Question: I am trying to integrate Nivo Slider into the application <URL> however without any success.
Here is the code in index.html
'''
<!DOCTYPE html>
<html>
<head>
<meta charset="utf-8">
<meta name="viewport" content="initial-scale=1, maximum-scale=1, user-scalable=no, width=device-width">
<title></title>
<link href="lib/ionic/css/ionic.css" rel="stylesheet">
<link href="css/style.css" rel="stylesheet">
<!-- IF using Sass (run gulp sass first), then uncomment below and remove the CSS includes above
<link href="css/ionic.app.css" rel="stylesheet">
-->
<!-- ionic/angularjs js -->
<script src="lib/ionic/js/ionic.bundle.js"></script>
<!-- cordova script (this will be a 404 during development) -->
<script src="cordova.js"></script>
<!-- your app's js -->
<script src="js/app.js"></script>
<script src="js/controllers.js"></script>
<link rel="stylesheet" href="css/default/default.css" type="text/css" media="screen" />
<link rel="stylesheet" href="css/nivo-slider.css" type="text/css" media="screen" />
</head>
<body ng-app="appName">
<ion-nav-view></ion-nav-view>
<script src="lib/jquery-1.11.2.min.js"></script>
<script type="text/javascript" src="lib/jquery.nivo.slider.js"></script>
<script type="text/javascript">
$(document).ready(function() {
$('#slider').nivoSlider();
});
</script>
</body>
</html>
'''
And the following is the code in home.html which is located in the templates directory:
'''
<ion-view view-title="Home">
<ion-content>
<h1>Home</h1>
<div class="slider-wrapper theme-default">
<div id="slider" class="nivoSlider">
<img src="img/slider/up.jpg" data-thumb="demo/images/up.jpg" alt="" title="This is an example of a caption" />
<img src="img/slider/walle.jpg" data-thumb="demo/images/walle.jpg" alt="" data-transition="slideInLeft" />
<img src="img/slider/nemo.jpg" data-thumb="demo/images/nemo.jpg" alt="" title="#htmlcaption" />
</div>
</div>
</ion-content>
</ion-view>
'''
All the paths are correct and when run as html the slider works however it does not work in the app.
Any help will be highly appreciated.
Thanks,
Utpal.
I tried ng-repeat through controller.js; this triggered the slider but I am not to sure how to call the images using this.
'''
.controller('HomeCtrl', function($scope) {
$scope.slides = [
{ img: '<img src="img/slider/1.jpg" />', id: 1 }
];
})
'''
'''
<ion-view view-title="Home">
<ion-content>
<div class="slider-wrapper theme-default">
<div id="slider" class="nivoSlider" ng-repeat="slide in slides">
{{slide.img}}
</div>
</div>
<button class="button button-full button-assertive">
<span>SOME TAGLINE</span><i class="ion-chevron-right right"></i>
</button>
<h4 class="title">Special Offers</h4>
<hr class="rule" />
</ion-content>
</ion-view>
'''

PS: I am aware that the name in the screenshot is different
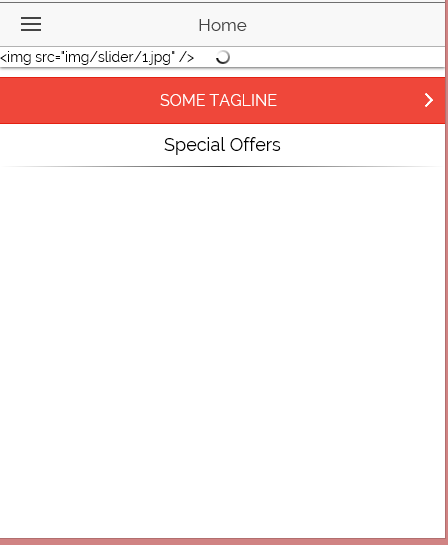
Answer: Use an angular directive to trigger the slider:
'''
<ion-view view-title="Home">
<ion-content>
<h1>Home</h1>
<div class="slider-wrapper theme-default">
<div id="slider" class="nivoSlider" my-nivo-slider>
<img src="img/slider/up.jpg" data-thumb="demo/images/up.jpg" alt="" title="This is an example of a caption" />
<img src="img/slider/walle.jpg" data-thumb="demo/images/walle.jpg" alt="" data-transition="slideInLeft" />
<img src="img/slider/nemo.jpg" data-thumb="demo/images/nemo.jpg" alt="" title="#htmlcaption" />
</div>
</div>
</ion-content>
</ion-view>
'''
and your directive:
'''
angular.module('app').directive('myNivoSlider', function() {
return {
restrict: 'A',
link : function(scope, element) {
element.nivoSlider();
}
};
});
'''
Another approach would be the use of the ionic platform ready function.
'''
angular.module('app').run(function($ionicPlatform) {
$ionicPlatform.ready(function() {
$('#slider').nivoSlider();
});
};
'''
I prefer the directive because it's best practise in angular apps to control jquery plugins with directives.
Ciao
Ralf